Field crop: maize
Growth stage: 2
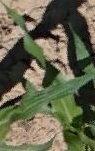
Species: maize